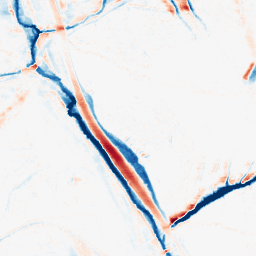
Category: morphological
Decomposition family: morphological_ellipse
Decomposition parameters: operation: average
width: 10
height: 20
Upsampling method: cubic_mitchell
Upsampling parameters: scale: 4
Upsampling scale: 4